Question: - - - - -
But I can pass the domain object around the different layers to access data via getters, or do I have to use a dto - a cut down domain object containing data specific to views/use-cases. Passing domain objects around the layers seems to encourage breaking the rule that layers can only talk to the specified other layers. But on the other hand, that is the point of DDD ? If it is preferable to take data from the domain object and put into a dto, where should this take place, the controller ?

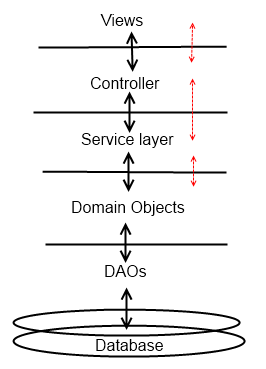
Answer: you should put the domain next to all other layers since it should be 100% independent of everything else. hence you should be able to use it everywhere.
Services in DDD should only be used when two or more different root aggregates need to interact.
As for transactions, why don't you just use 'TransactionScope' in the UI layer? It's still persistance ignorant.
I personally use the repositories directly in the UI (since the repository in DDD is a DB abstraction)